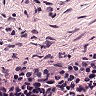
Metastatic tissue present: no